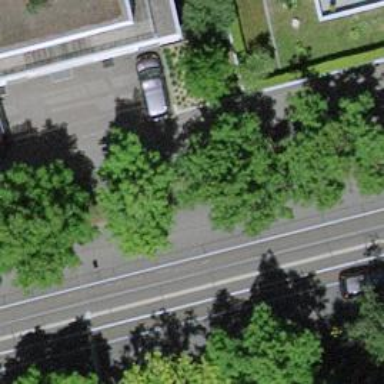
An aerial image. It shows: Avenue of deciduous broadleaved trees.